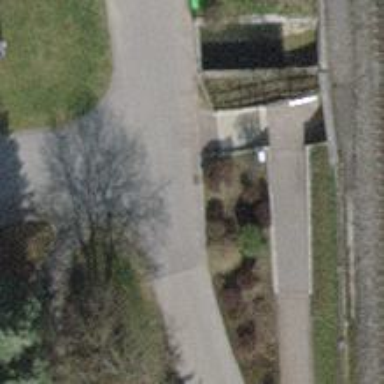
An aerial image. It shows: Road with steps.